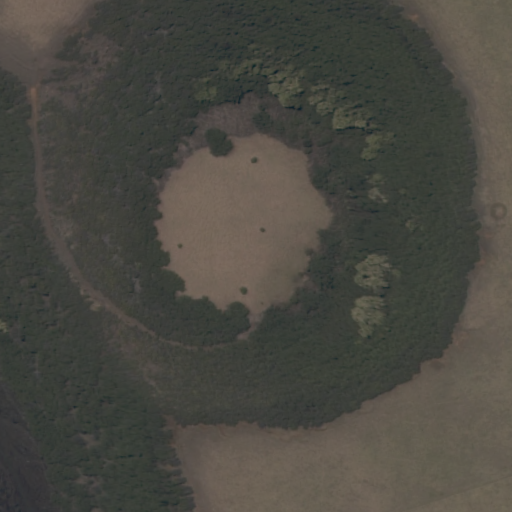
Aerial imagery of crater(s) in Hawaii named Lua Puali containing only unknown